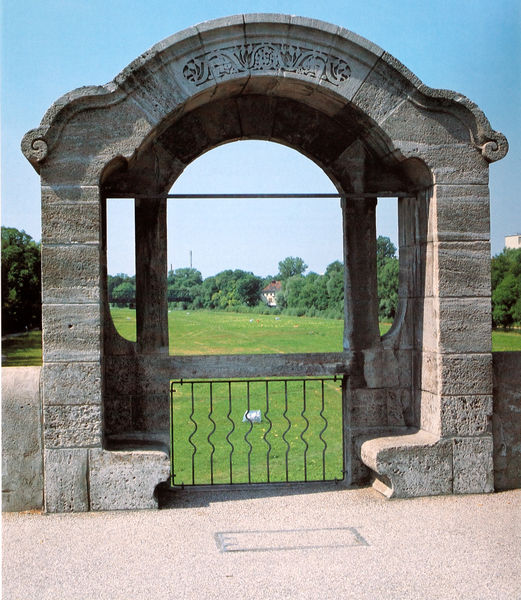
Titel: Wittelsbacher Brücke (Detail)
Künstler: Theodor Fischer
Standort: München
Institution: Wittelsbacher Brücke
Schlagwörter: baum, blau, himmel, schatten, bäume, grün, landschaft, fenster, grau, hell, licht, pfeiler, strasse, säule, ausblick, blick, dach, gebäude, gras, haus, park, rasen, rot, schloss, wiese, zaun, ornament, alt, architektur, barock, stein, horizont, brücke, büsche, gitter, tal, wald, turm, garten, deutschland, aussicht, relief, farbig, wellen, sitz, sitze, bogen, stab, mauer, farbe, tag, platz, bank, rundbogen, romantik, jugendstil, draussen, verzierung, geländer, grass, tor, foto, fotografie, photographie, eingang, durchblick, bürgersteig, münchen, torbogen, beton, mosaik, bänke, gemäuer, pforte, voluten, blauer himmel, ionisch, volute, stange, steinboden, sitzbank, bau, englisch, steinbank, gemütlich, fensterbogen, naturstein, eingangstor, ausblicl, ausböick, bauornamentik, boge, darmstadt, den, gitterstreben, raen, brücle, behauenes mauerwerk, garteneingang, hausä